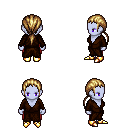
a pixel art fantasy rpg character, female body template, dark elf, purple skin, brown robe, red pants, blonde ponytail hairstyle, gold boots, four views (front, back, left, right), 2x2 character sprite sheet, small pixel art, hard edges, no anti-aliasing